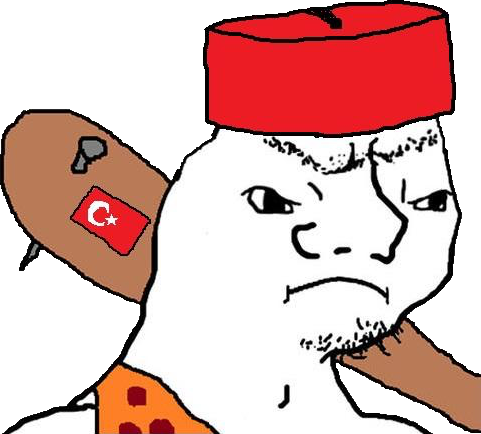
Label: 5_Grug